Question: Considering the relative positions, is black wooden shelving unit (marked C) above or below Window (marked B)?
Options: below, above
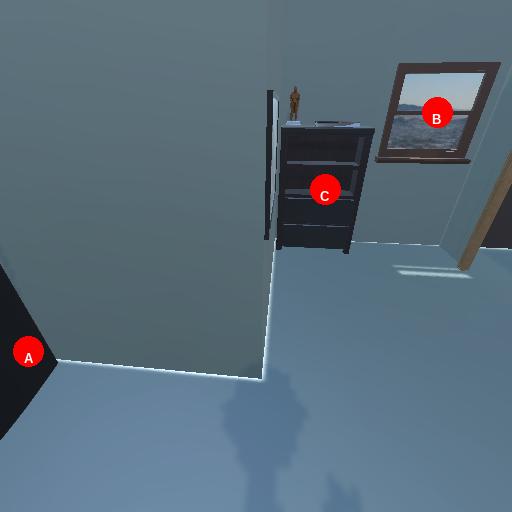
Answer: below